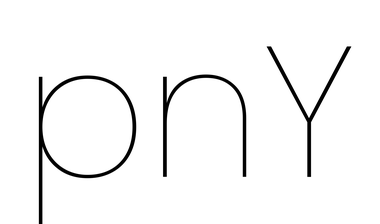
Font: Poppins-Thin